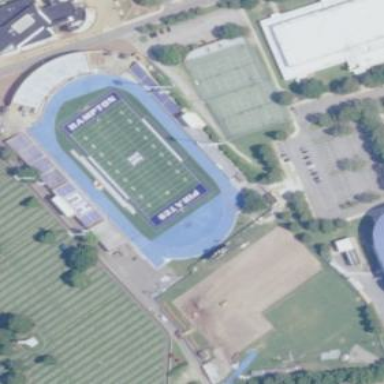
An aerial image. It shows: Grass pitch designated for American football.